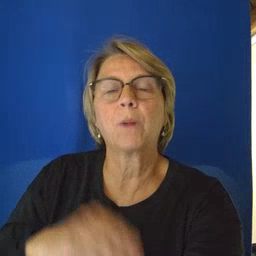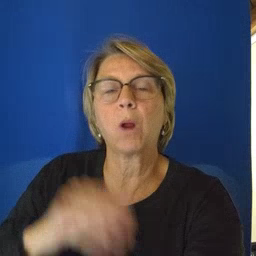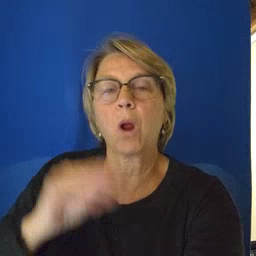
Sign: drop